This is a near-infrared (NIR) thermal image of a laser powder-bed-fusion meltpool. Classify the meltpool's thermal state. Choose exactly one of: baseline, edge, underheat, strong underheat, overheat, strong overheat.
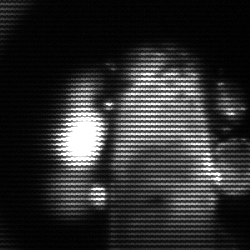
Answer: strong underheat